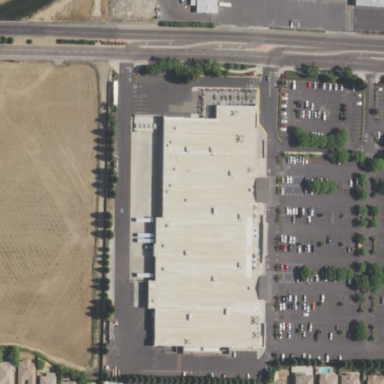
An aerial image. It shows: Retail building housing supermarket.